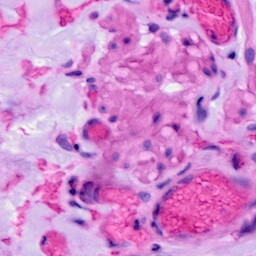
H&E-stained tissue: Ovarian